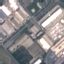
Land use / land cover class: Industrial